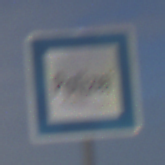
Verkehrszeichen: Polizei
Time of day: Midday
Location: Outdoor (Nature)
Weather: PartlyCloudy
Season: NotSpecified
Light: Natural